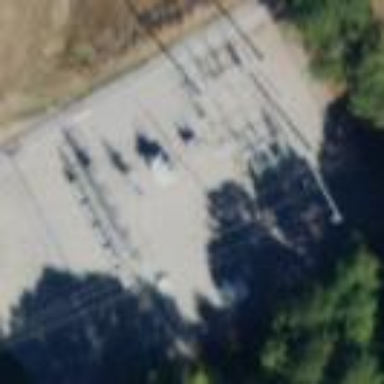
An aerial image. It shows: Distribution level power substation enclosed by fence.